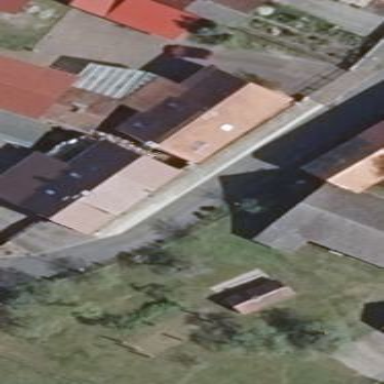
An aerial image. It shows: House with flat maroon roof.